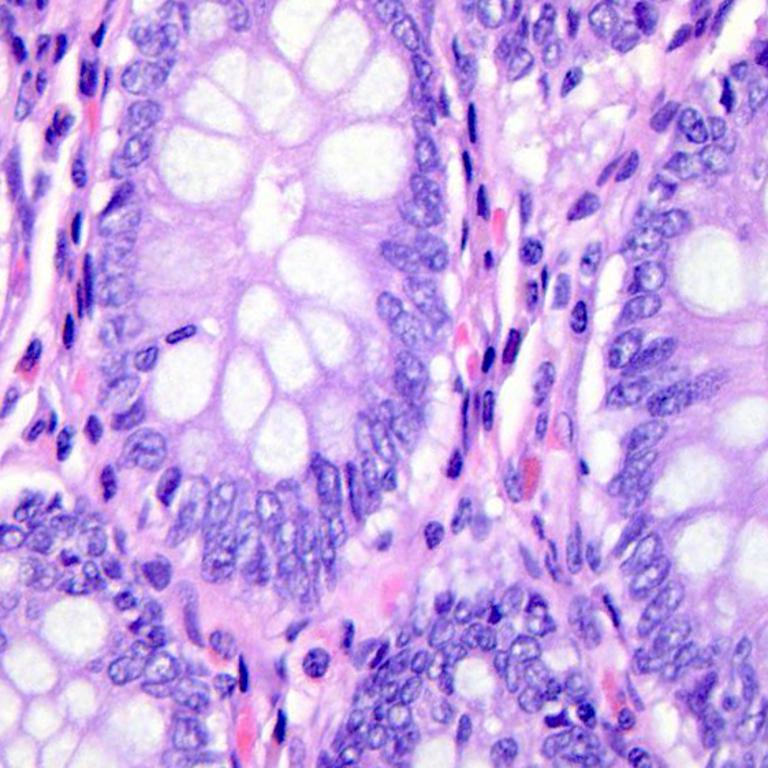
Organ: colon
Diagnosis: benign